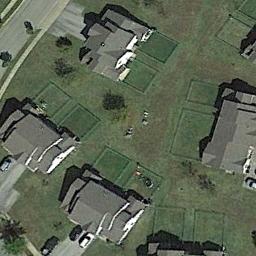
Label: medium_residential